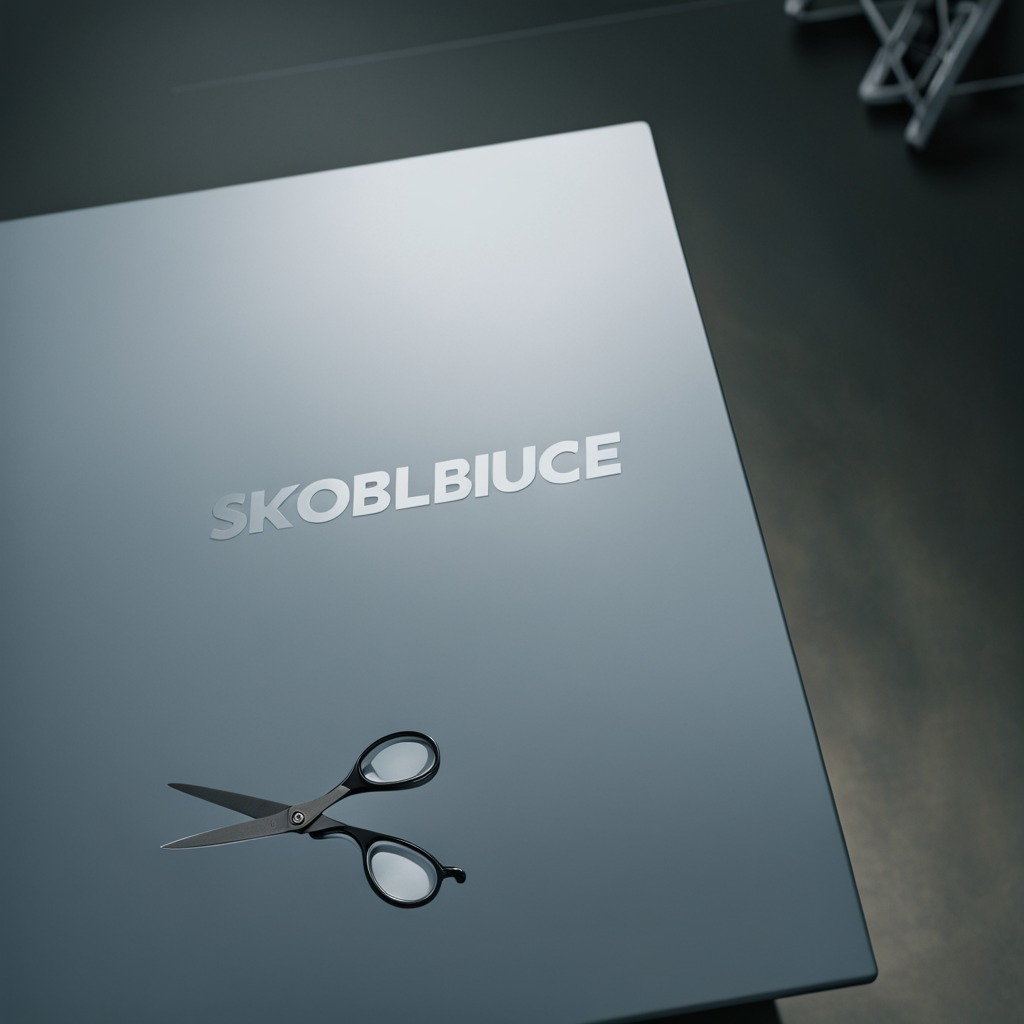
A scissor lies on a toolbox surface in an airplane hangar workshop 8K.